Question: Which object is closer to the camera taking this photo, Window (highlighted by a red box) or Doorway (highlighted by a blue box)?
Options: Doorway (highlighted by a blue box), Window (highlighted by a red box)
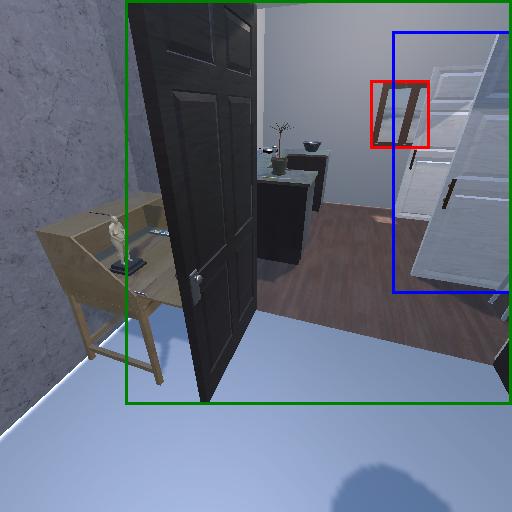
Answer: Doorway (highlighted by a blue box)